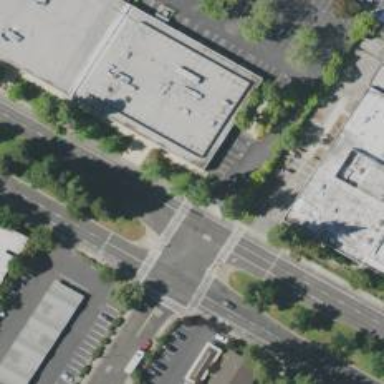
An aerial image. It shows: Marked uncontrolled road crossing.